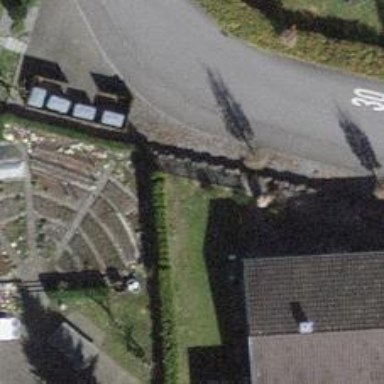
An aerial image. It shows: Hedge barrier.